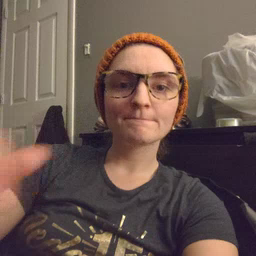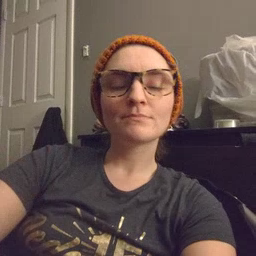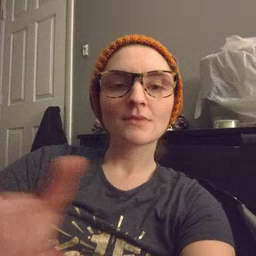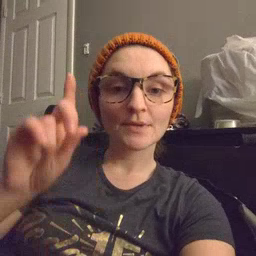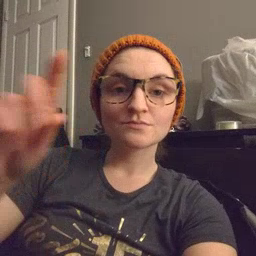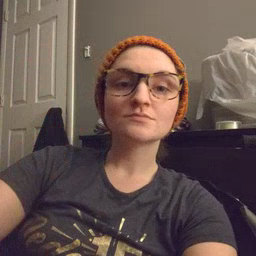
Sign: up